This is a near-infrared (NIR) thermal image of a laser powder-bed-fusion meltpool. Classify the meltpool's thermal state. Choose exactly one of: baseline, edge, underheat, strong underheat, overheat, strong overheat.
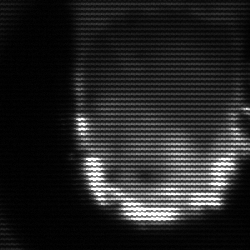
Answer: baseline